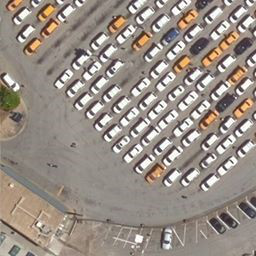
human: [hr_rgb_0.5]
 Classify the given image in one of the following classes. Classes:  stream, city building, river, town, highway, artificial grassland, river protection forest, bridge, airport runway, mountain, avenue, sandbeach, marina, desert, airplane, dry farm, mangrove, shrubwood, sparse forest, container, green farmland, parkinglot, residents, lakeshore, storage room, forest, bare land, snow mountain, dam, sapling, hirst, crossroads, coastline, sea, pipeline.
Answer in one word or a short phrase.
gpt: parkinglot